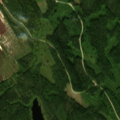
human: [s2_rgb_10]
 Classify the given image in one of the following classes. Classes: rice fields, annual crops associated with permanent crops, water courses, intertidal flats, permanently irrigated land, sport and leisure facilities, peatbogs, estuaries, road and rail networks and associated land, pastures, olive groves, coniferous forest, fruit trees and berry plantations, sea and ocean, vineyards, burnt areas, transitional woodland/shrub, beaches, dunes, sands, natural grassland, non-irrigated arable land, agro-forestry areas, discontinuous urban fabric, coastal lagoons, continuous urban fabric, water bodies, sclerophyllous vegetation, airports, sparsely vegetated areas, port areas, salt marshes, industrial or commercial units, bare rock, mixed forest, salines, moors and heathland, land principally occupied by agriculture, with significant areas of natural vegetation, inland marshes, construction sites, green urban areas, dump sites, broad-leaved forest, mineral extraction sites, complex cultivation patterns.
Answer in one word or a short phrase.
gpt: coniferous forest, transitional woodland/shrub, peatbogs